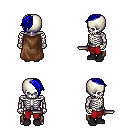
a pixel art fantasy rpg character, male body template, skeleton, brown cape, red pants, blue long mohawk hairstyle, black shoes, dagger, four views (front, back, left, right), 2x2 character sprite sheet, small pixel art, hard edges, no anti-aliasing